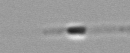
Label: Leptocylindrus